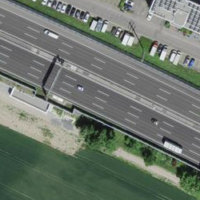
EUNIS habitat code: 57
Species observed at this site:
Milvus milvus